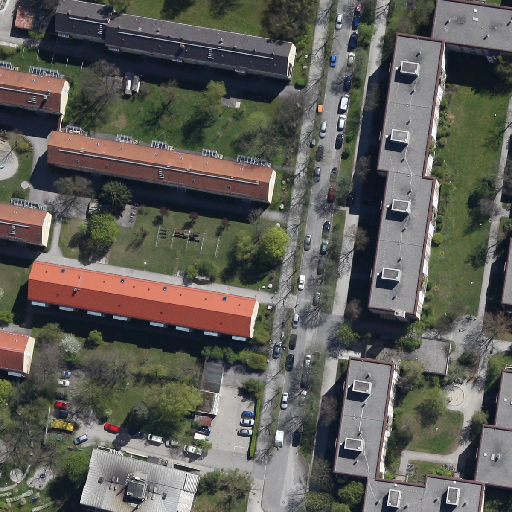
Referring expression: road